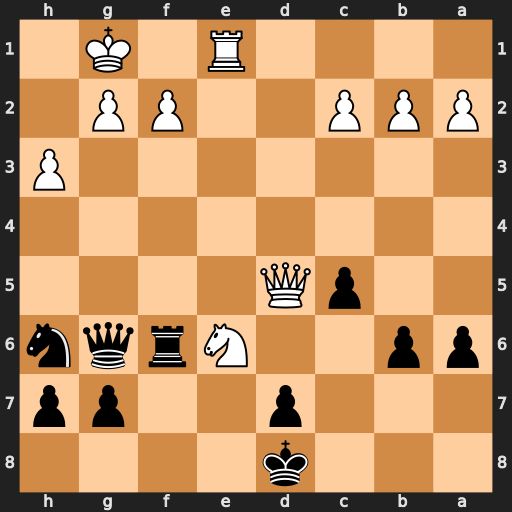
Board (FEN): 3k4/3p2pp/pp2Nrqn/2pQ4/8/7P/PPP2PP1/4R1K1
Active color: b
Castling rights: -
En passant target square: -
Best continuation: Rxe6 Rxe6 Qxe6